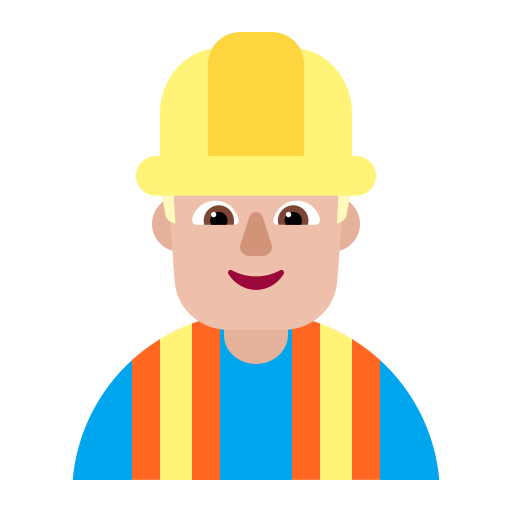
man construction worker flat  light